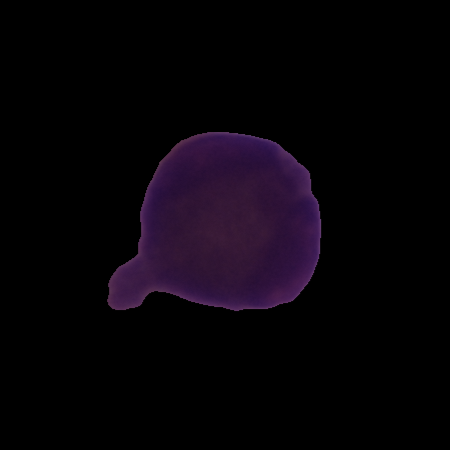
Label: healthy